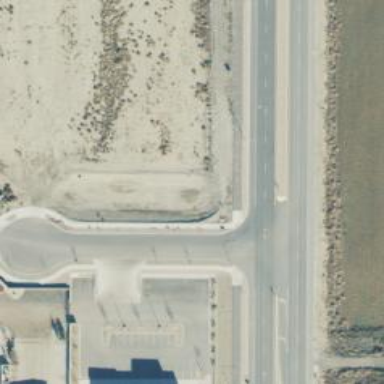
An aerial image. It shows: Asphalt cycleway with unmarked crossing.